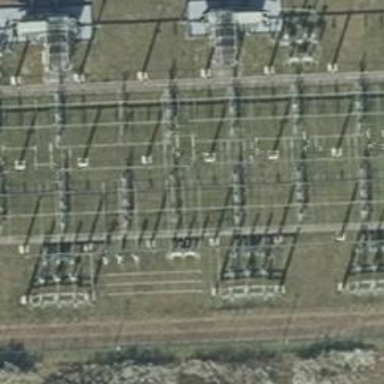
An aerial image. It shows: Power line carrying busbar.